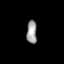
Tissue: prostate
Cell type: T cells
Senescence score: 0.7606
Nuclear area (px): 234
Mean DAPI intensity: 154.556